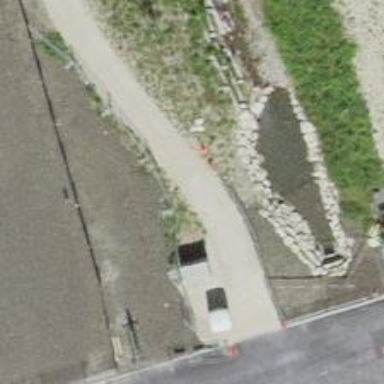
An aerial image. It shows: Footway with gravel surface.